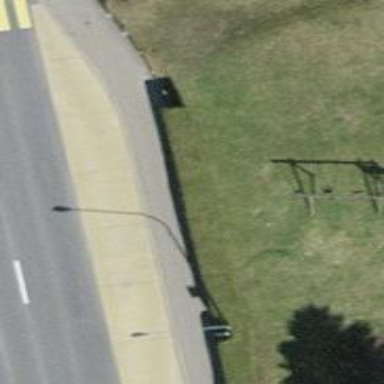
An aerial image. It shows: Bus stop with platform for public transport.